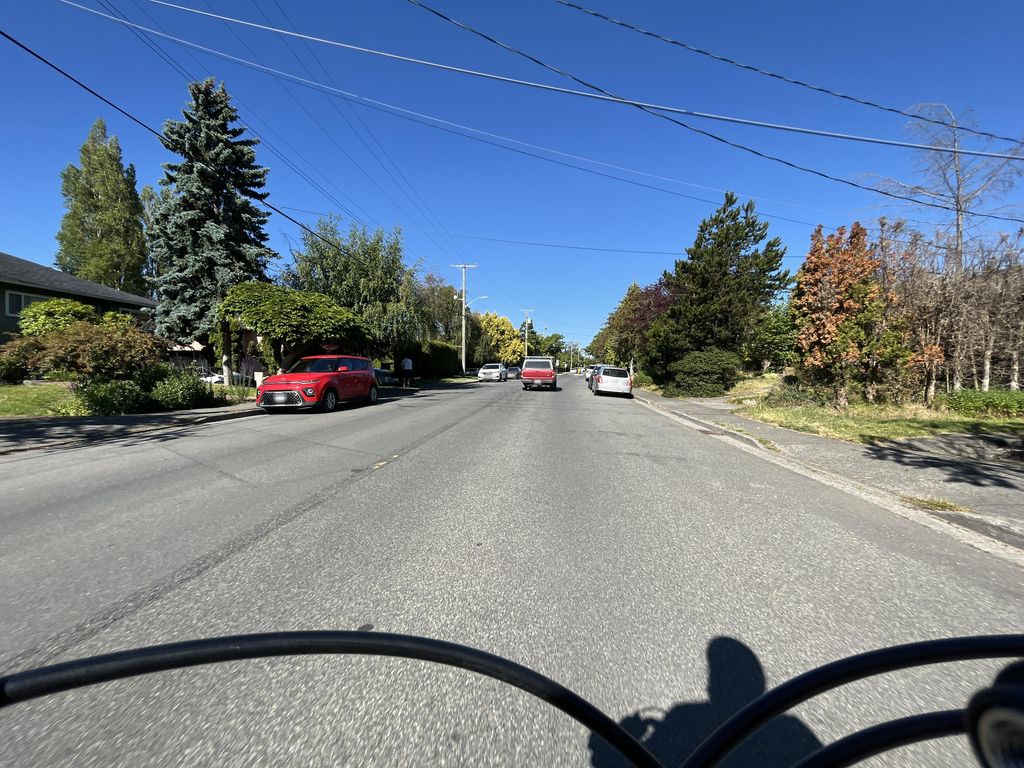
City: victoria